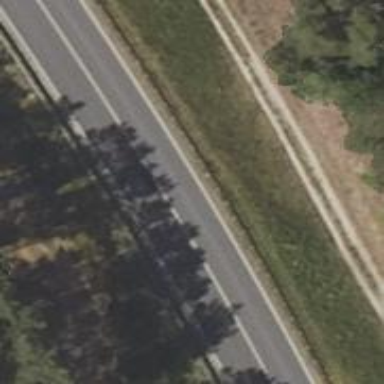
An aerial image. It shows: Asphalt road classified as primary highway. It is designated as motorroad.